Question: how can use this controller "Knop" in my project ?
It is located in an interface scenebuilder ??

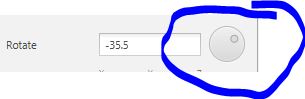
Answer: You can use a control from the SceneBuilder , a library that is used by the SceneBuilder .
If you go to Gluon's SceneBuilder download <URL>, you can find the SceneBuilder kit jar, and the following info:
> Scene Builder Kit is used by IDE developers and people involved in creating tooling. It allows for Scene Builder to be embedded into these tools in a cohesive way, such that it becomes part of the tool. Most users will not want to download this - stick to Scene Builder itself.
So you can download it from <URL>.
Once you have added the library to your project, you can find the "knob" in the 'com.oracle.javafx.scenebuilder.kit.util.control.paintpicker.rotator.RotatorControl' class.
A very simple use case:
'''
@Override
public void start(Stage primaryStage) {
RotatorControl rotator = new RotatorControl("Rotate");
Scene scene = new Scene(rotator, 300, 250);
primaryStage.setTitle("Hello World!");
primaryStage.setScene(scene);
primaryStage.show();
}
'''
<URL>
By the way, the knob itself is a pair of buttons with some css styling, so you can also learn from how is it done in the class <URL>.